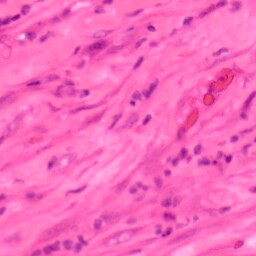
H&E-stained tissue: Colon